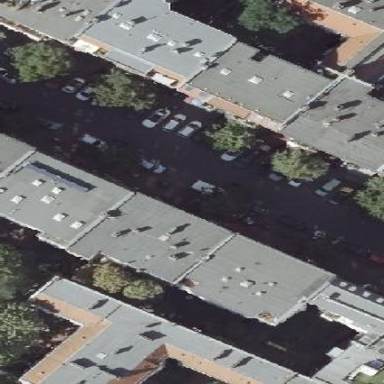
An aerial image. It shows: Parallel street side parking with sett surface.